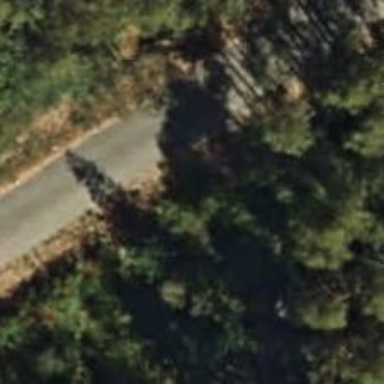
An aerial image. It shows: Unclassified road with asphalt surface.